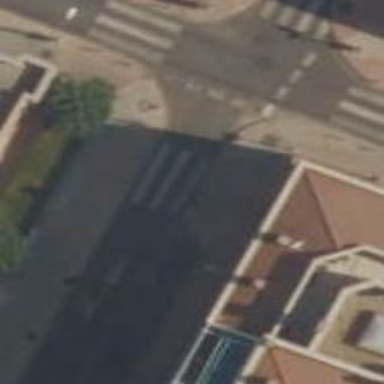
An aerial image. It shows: Uncontrolled zebra crossing on the road.